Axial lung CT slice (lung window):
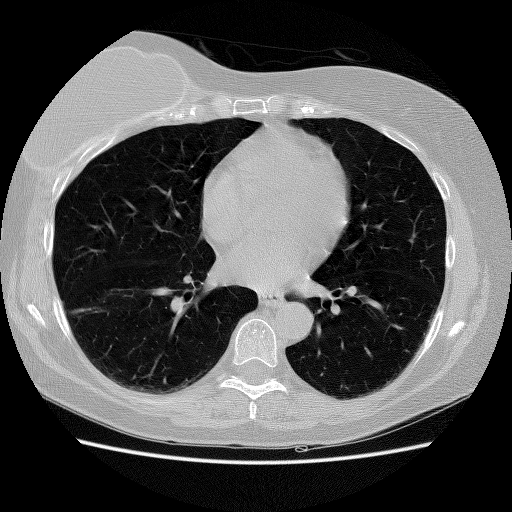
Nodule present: no